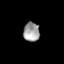
Tissue: skin
Cell type: Epithelial cells
Senescence score: 0.2731
Nuclear area (px): 304
Mean DAPI intensity: 158.181